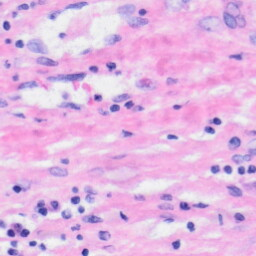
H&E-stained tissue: Liver